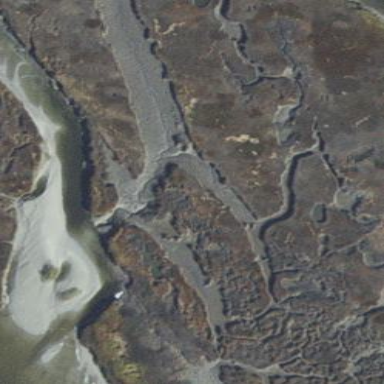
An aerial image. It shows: Saltmarsh wetland.